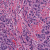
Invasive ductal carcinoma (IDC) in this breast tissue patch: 1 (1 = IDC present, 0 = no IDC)